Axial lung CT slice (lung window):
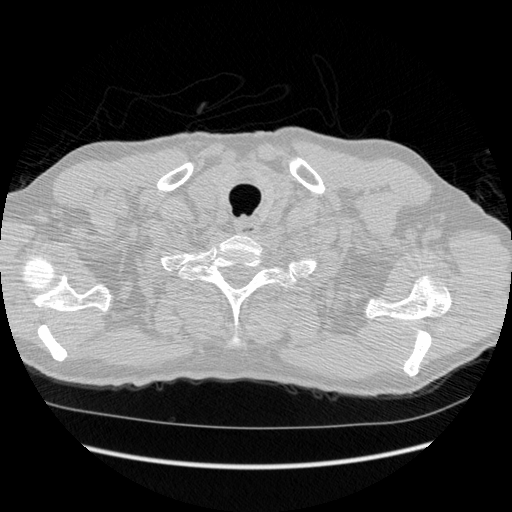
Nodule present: no